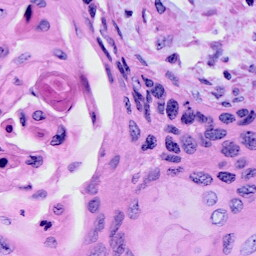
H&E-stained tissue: Cervix